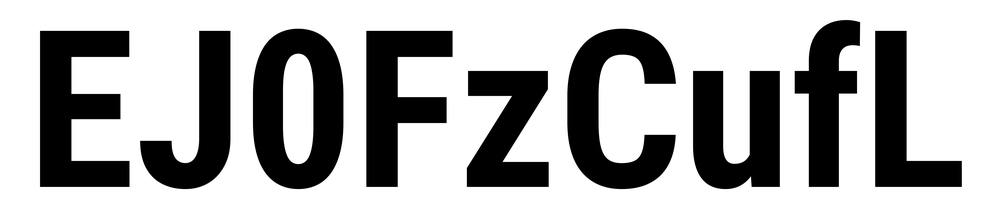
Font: Roboto_Condensed_Bold